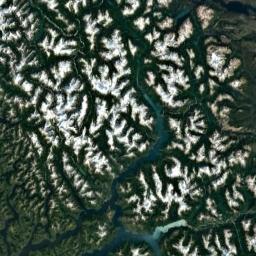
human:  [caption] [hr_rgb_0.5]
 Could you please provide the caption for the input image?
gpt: There is a lot of snow on the snowberg .

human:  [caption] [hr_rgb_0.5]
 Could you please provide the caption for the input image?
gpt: The snow berg is consist of green plants and white snow .

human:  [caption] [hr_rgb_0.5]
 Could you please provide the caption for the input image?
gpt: The snowberg is partly covered with glaciers and some fiords are in the snowberg .

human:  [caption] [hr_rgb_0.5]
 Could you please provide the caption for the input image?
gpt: In the mountains of the snow mountain, Only the peak of the mountain is covered by snow, And there is a lake in the snow mountain .

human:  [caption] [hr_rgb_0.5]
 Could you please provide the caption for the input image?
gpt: There are much snow and green land on the snowberg .